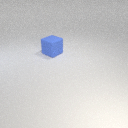
large blue rubber cube